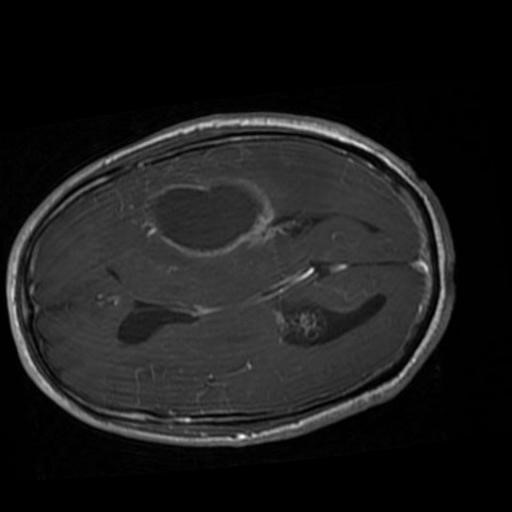
Label: brain_glioma